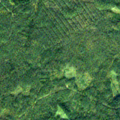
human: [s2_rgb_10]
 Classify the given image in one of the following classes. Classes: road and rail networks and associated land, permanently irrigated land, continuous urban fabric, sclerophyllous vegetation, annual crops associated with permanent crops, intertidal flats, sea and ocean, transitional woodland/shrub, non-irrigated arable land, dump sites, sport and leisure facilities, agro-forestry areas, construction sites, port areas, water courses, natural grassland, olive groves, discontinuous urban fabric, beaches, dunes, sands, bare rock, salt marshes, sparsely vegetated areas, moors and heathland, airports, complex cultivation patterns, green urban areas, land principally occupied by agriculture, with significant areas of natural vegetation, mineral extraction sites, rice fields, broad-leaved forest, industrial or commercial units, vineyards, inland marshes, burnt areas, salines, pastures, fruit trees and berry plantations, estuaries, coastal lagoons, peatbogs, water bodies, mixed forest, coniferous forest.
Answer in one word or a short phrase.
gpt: coniferous forest